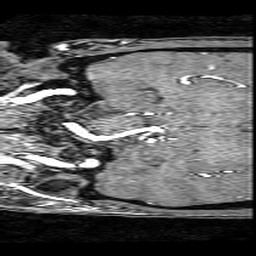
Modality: angio
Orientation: coronal
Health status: ill
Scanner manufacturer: philips
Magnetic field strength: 3 T
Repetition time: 0.01824 s
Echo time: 0.00339 s